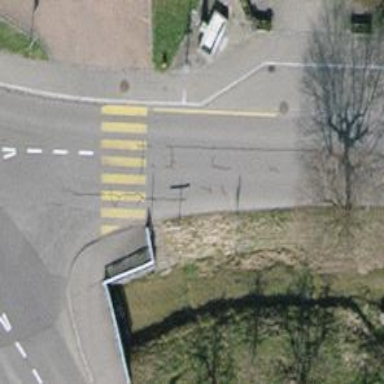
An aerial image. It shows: Zebra crossing on the road.